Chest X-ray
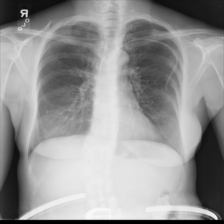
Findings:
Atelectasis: negative
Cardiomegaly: negative
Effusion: negative
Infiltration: negative
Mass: negative
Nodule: negative
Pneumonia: negative
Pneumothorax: negative
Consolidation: negative
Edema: negative
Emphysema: negative
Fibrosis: negative
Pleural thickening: negative
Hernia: negative